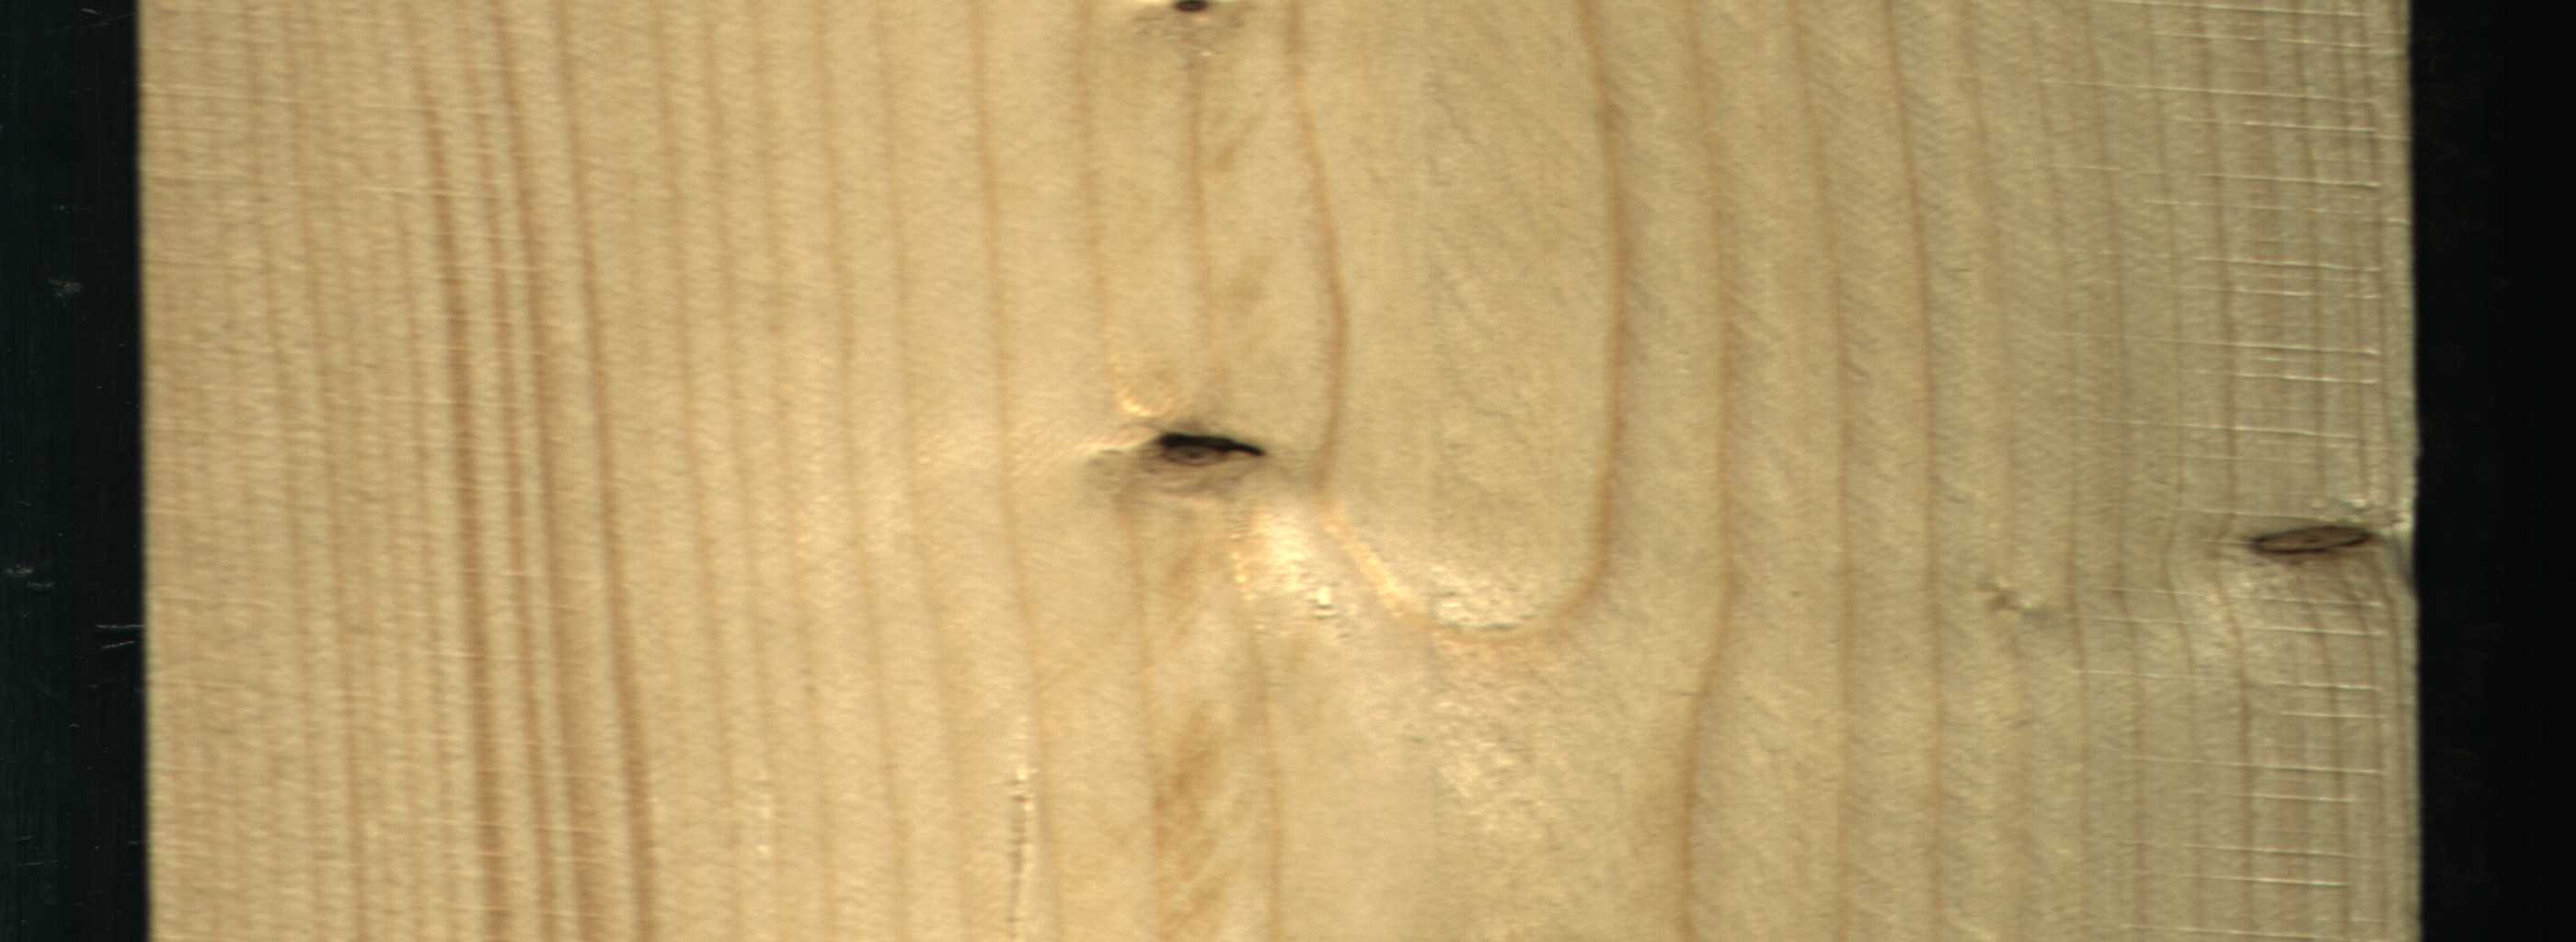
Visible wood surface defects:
Dead_Knot
Dead_Knot
Dead_Knot